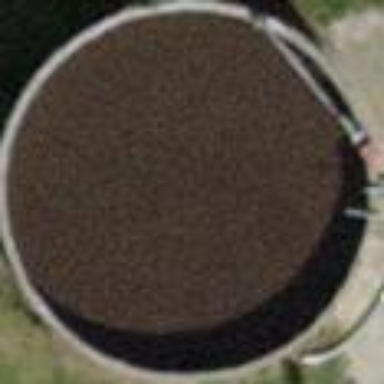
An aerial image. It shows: Storage tank that is man-made.